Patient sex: M
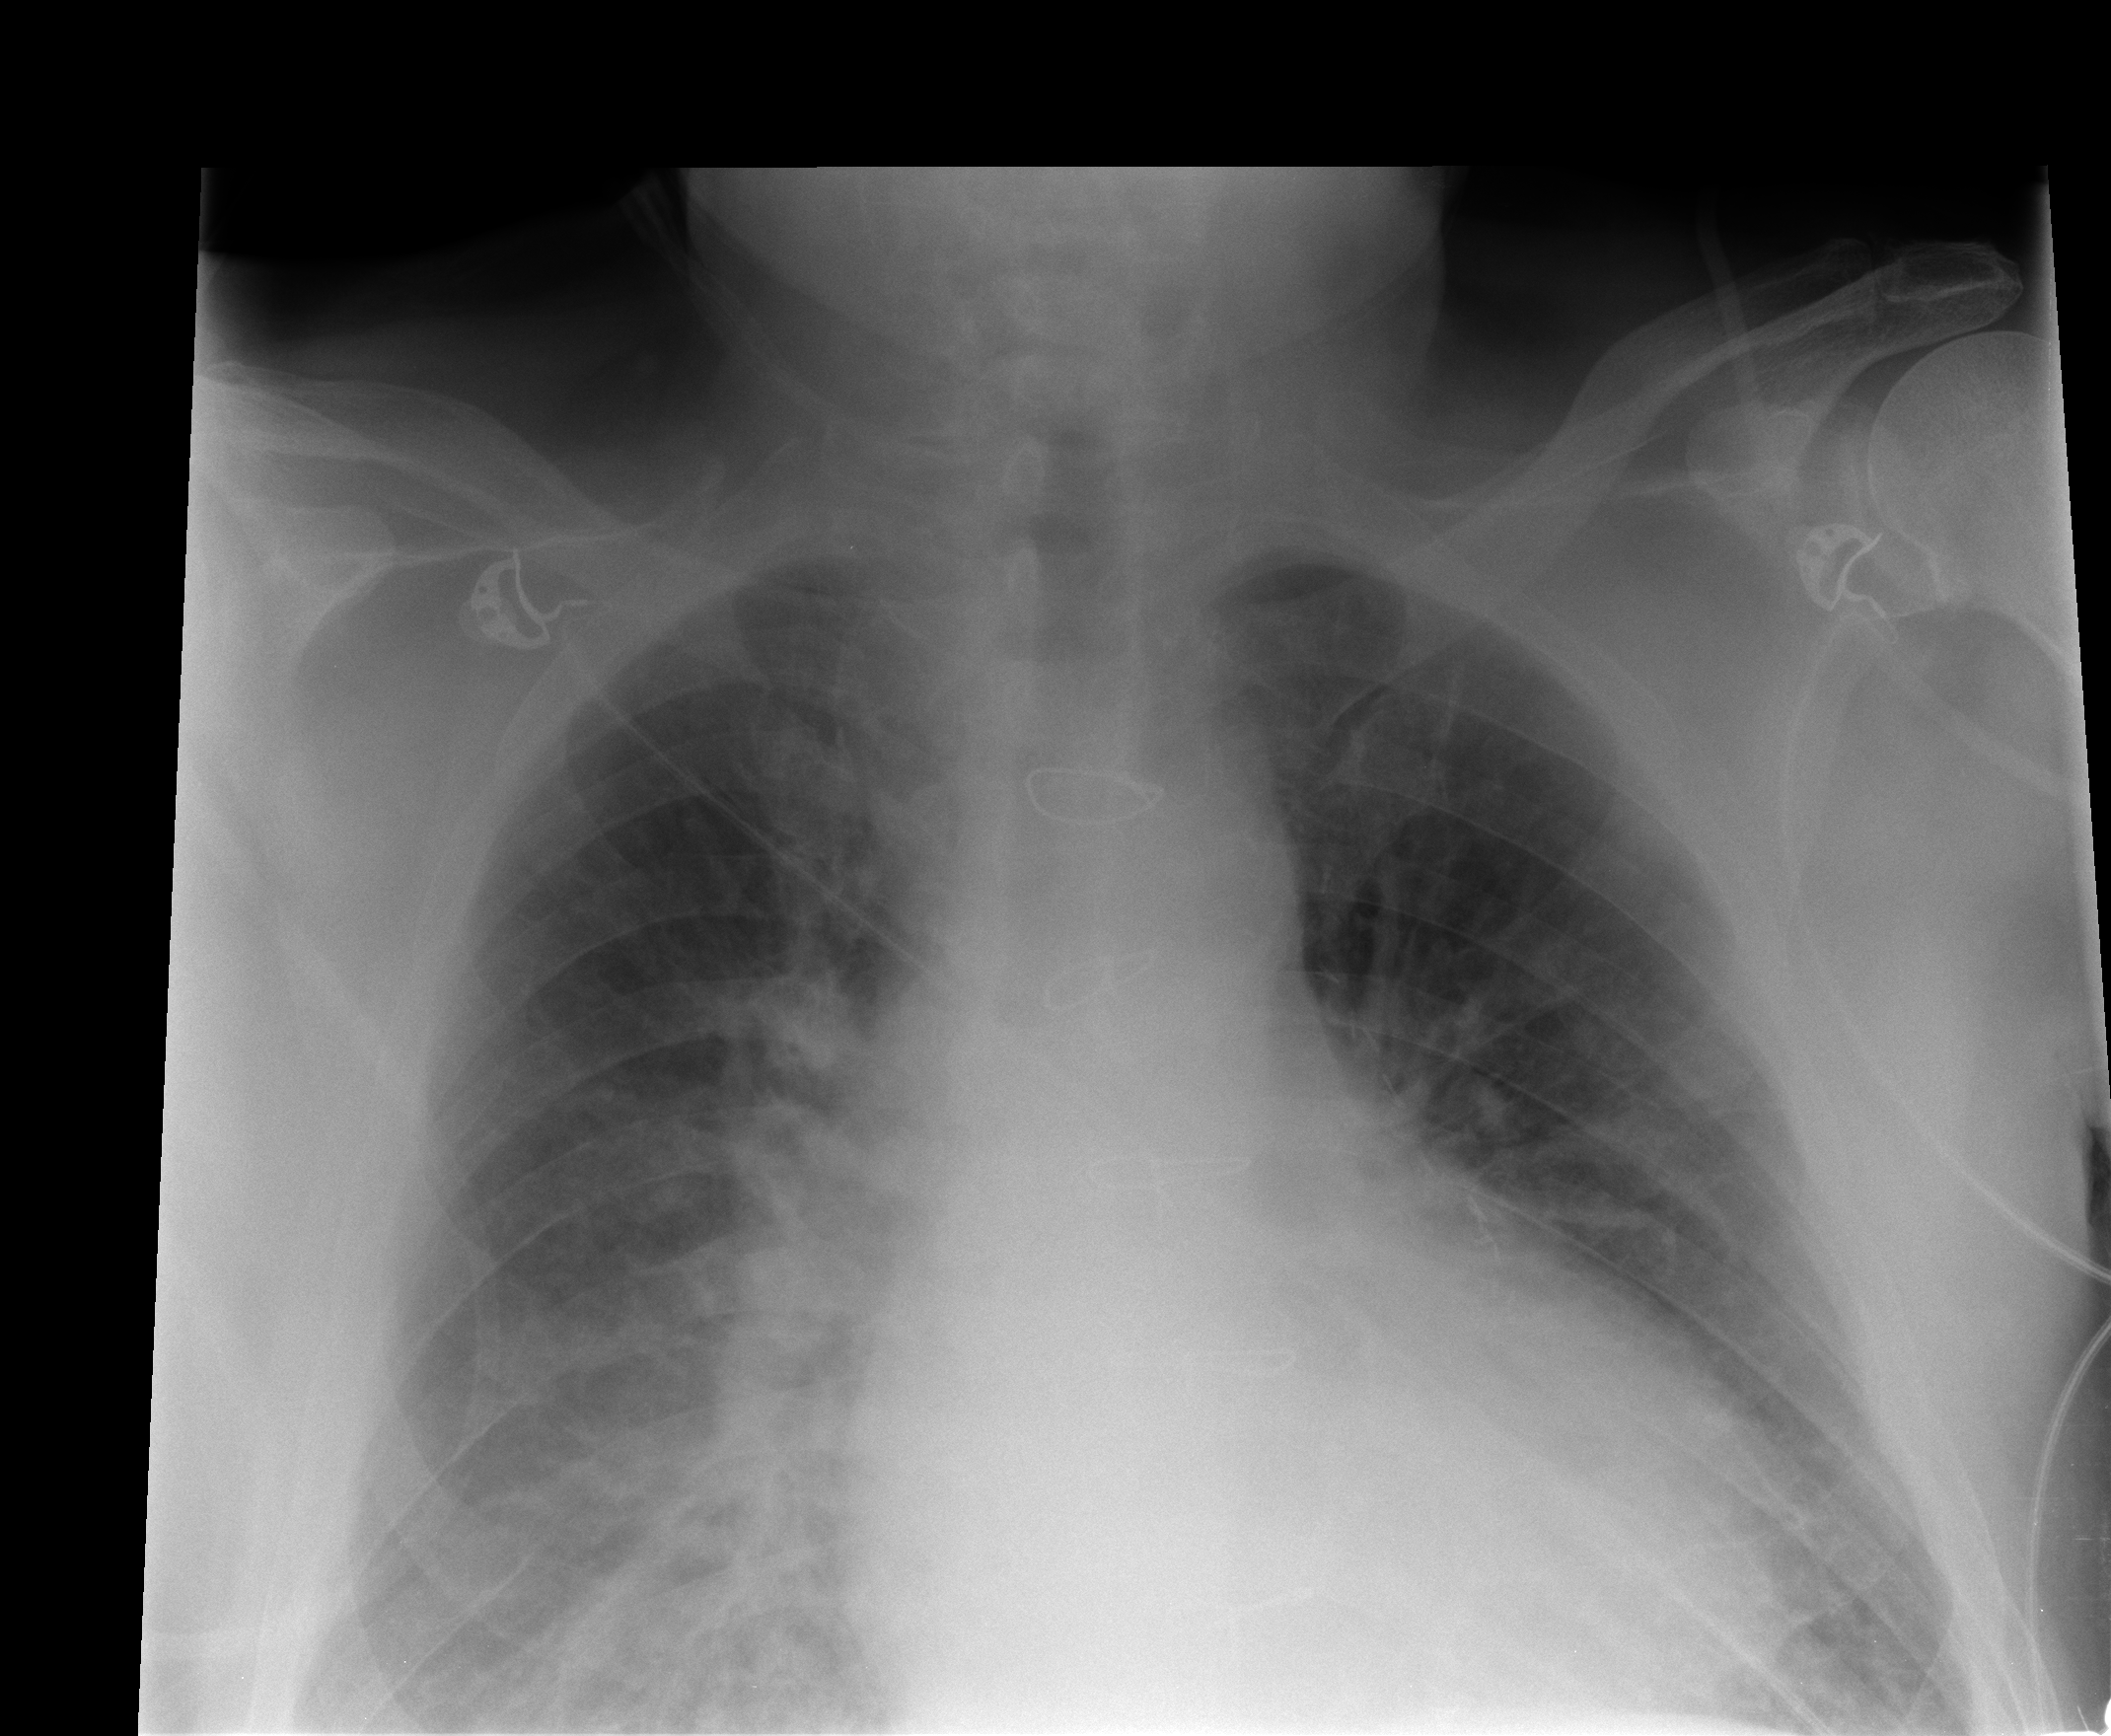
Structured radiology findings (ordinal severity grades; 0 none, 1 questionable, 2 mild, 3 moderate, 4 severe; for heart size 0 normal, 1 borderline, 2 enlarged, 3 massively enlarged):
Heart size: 1
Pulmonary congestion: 2
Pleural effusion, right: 1
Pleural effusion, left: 1
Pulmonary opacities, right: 0
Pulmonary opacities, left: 0
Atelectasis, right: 1
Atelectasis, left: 1